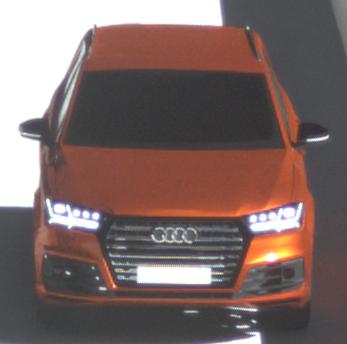
Make: Audi
Model: SQ7
Detailed model: -
Model produced from: 2016
Model produced until: 2018
Doors: 5
Color: orange
Road condition: dry road
Daytime: morning or afternoon
Contrast: high contrast